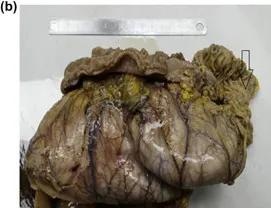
Postoperative specimen. (b) Removal of the transverse colonic duplication; the marked points in the figure are the locations where intestinal canals communicate.
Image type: medical_photograph (other_medical_photograph)